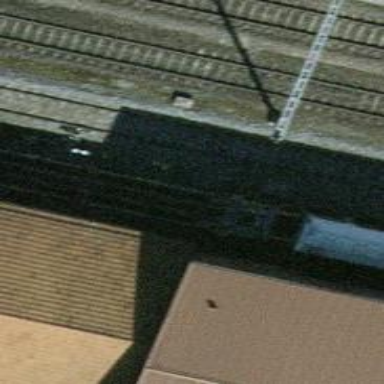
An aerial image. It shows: Siding railway track with one set of rails.